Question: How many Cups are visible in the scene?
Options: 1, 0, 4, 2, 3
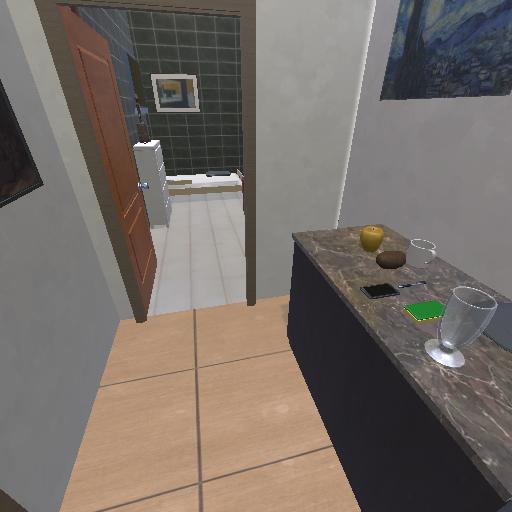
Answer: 1